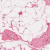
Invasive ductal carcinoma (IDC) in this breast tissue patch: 0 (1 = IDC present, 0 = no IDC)